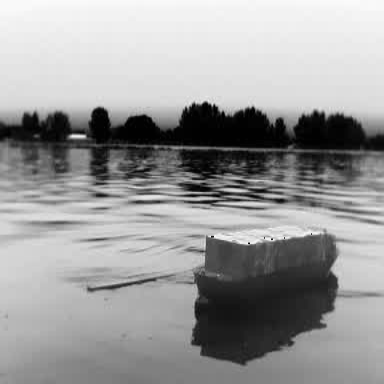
There is a fishing_boat in the infrared image.